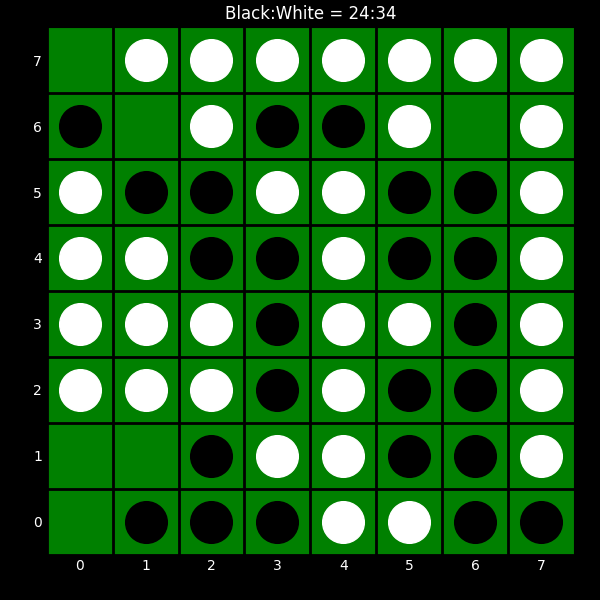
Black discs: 24
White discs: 34